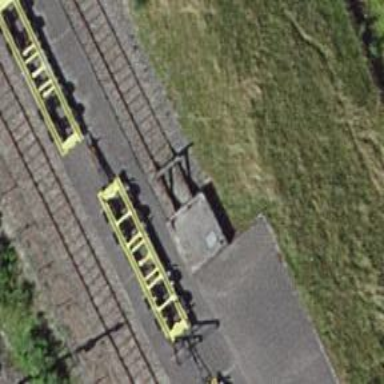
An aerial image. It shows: Railway buffer stop.